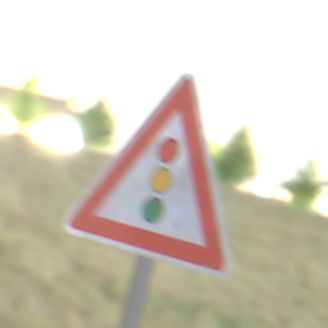
Verkehrszeichen: Lichtzeichenanlage
Umgebung: Outdoor, Nature
Tageszeit: Night
Wetter: Clear
Licht: Natural
Jahreszeit: NotSpecified
Kontrast: HighContrast